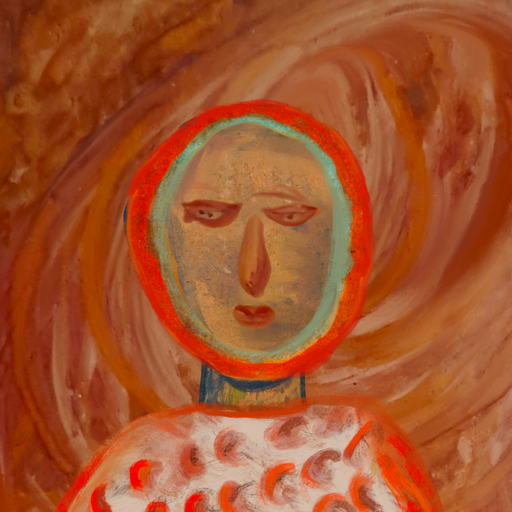
Background: Pious_Lady, Head And Neck Front: In_The_Sun, Face Front: Pious_Lady, Bust: Rupkatha, Hair Front: Sisters, Head Accessory: Blank, Second Necklace: Blank, Necklace: Blank, Baby: Blank